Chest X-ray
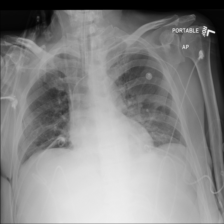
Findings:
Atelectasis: negative
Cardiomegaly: negative
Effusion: positive
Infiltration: negative
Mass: negative
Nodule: negative
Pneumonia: negative
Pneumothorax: negative
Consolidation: negative
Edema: negative
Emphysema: negative
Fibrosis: negative
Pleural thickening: negative
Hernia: negative